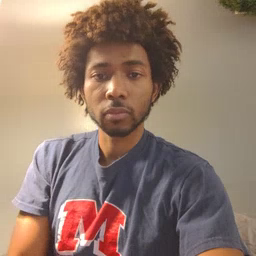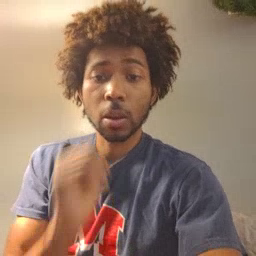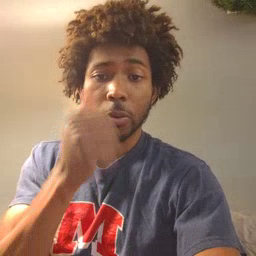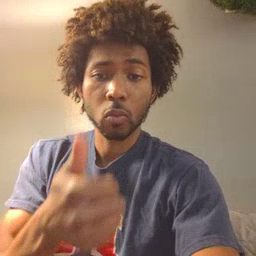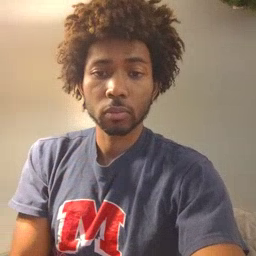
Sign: tomorrow